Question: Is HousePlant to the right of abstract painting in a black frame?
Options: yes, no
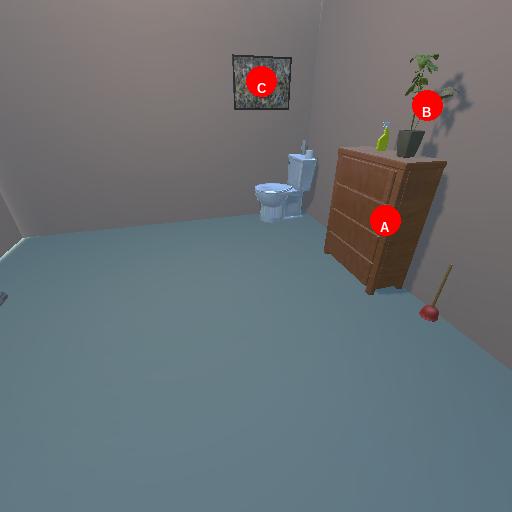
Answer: yes